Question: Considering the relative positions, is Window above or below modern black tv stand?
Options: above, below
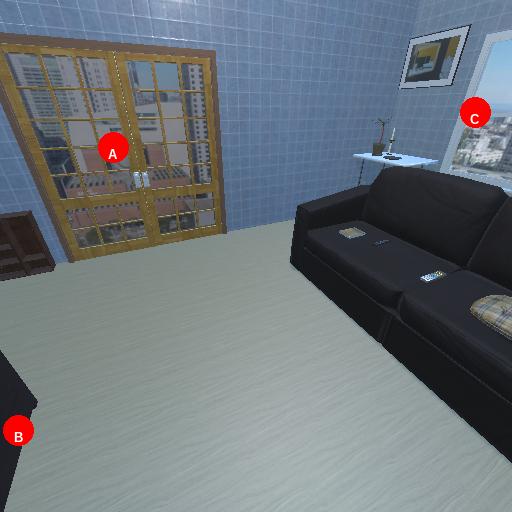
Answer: above